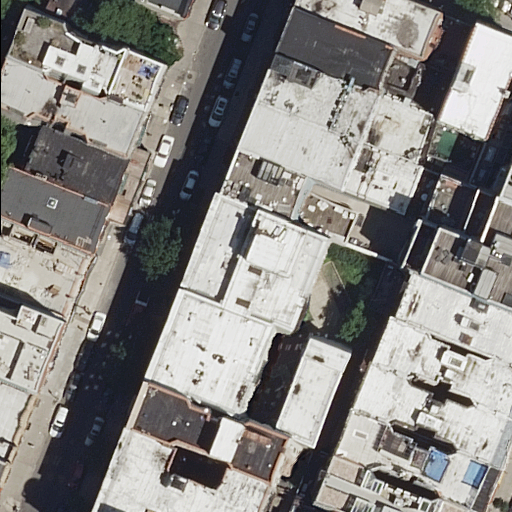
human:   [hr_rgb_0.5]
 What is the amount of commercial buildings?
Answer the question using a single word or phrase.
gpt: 1

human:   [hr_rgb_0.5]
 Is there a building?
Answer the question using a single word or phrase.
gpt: yes

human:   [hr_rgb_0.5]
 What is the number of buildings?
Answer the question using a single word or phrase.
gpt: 33

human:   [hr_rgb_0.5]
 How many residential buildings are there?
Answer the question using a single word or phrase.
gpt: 32

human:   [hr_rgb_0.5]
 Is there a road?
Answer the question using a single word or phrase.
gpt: yes

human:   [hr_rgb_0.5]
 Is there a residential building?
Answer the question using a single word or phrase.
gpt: yes

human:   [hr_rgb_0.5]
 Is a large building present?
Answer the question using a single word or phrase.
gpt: no

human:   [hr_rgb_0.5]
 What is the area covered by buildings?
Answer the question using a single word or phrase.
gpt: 5854m2

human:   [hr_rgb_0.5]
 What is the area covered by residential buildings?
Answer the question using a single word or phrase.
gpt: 5709m2

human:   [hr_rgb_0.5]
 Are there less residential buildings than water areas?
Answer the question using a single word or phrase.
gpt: no

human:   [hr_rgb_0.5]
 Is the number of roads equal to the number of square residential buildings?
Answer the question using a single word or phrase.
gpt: no

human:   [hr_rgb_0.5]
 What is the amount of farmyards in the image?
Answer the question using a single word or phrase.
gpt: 0

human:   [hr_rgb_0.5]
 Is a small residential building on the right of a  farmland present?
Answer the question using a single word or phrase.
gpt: no

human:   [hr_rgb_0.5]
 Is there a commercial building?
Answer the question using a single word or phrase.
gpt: yes

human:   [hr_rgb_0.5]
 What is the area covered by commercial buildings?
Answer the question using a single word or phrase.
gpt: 145m2

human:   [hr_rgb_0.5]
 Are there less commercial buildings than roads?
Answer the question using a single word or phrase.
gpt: no

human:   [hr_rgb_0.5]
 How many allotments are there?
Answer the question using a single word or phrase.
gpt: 0

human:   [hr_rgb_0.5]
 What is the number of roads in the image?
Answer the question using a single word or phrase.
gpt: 1

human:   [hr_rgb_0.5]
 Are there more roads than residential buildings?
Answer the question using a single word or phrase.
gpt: no

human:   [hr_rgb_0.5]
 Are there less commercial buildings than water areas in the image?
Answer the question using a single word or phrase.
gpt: no

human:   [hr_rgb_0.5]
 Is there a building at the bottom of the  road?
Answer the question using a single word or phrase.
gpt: yes

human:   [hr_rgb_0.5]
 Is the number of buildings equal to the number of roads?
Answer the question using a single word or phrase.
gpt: no

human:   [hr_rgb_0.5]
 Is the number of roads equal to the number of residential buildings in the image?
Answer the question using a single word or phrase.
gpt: no

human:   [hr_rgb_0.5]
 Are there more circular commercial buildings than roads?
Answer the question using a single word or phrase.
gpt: no

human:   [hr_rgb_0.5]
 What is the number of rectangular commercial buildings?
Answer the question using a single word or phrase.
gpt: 1

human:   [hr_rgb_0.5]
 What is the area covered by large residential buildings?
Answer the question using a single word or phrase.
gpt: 0m2

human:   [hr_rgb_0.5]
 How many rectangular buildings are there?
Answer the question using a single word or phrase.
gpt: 25

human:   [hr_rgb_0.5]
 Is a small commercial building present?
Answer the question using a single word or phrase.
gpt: no

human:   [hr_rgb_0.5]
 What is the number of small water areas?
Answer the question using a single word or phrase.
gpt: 0

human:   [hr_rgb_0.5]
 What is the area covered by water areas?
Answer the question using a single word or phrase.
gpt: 0m2

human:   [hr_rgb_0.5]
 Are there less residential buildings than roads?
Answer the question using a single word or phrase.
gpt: no

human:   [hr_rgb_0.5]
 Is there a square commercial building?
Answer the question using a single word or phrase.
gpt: no

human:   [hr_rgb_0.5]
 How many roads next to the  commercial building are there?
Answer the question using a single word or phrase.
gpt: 1

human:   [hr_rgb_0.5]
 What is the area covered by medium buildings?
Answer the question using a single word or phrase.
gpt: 5278m2

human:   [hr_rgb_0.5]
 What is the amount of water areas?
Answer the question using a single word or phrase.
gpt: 0

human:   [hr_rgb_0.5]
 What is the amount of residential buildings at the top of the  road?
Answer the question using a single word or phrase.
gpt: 15

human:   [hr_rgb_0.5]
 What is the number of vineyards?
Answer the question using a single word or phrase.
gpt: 0

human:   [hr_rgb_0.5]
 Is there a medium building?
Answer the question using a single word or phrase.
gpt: yes

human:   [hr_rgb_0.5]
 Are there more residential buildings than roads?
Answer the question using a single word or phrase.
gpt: yes

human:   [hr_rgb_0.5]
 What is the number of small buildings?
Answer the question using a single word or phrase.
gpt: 12

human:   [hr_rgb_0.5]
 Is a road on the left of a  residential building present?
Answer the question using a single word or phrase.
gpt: yes

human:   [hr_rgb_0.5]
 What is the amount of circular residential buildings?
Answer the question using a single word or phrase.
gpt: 0

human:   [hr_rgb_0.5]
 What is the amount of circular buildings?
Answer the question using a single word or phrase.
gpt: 0

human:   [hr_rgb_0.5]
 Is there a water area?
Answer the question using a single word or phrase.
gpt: no

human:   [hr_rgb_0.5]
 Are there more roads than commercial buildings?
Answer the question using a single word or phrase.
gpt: no

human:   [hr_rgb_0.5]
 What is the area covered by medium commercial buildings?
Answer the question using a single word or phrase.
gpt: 145m2

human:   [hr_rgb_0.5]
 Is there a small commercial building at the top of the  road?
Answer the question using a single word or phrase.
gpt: no

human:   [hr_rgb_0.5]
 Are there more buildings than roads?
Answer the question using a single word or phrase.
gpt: yes

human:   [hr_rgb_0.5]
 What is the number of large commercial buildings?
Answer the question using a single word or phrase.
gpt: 0

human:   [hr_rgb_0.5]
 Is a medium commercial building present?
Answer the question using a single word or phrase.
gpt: yes

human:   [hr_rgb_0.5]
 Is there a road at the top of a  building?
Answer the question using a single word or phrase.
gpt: yes

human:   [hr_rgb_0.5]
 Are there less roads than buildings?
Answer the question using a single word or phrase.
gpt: yes

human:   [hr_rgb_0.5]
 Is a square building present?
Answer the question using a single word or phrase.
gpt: no

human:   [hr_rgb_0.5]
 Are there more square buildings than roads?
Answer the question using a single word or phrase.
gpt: no

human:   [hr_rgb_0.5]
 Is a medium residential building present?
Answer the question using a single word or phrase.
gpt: yes

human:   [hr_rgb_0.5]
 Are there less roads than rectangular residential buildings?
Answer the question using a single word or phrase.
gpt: yes

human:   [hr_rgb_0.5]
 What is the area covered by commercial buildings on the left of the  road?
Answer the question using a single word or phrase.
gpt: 145m2

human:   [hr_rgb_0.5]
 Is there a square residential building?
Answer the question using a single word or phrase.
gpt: no

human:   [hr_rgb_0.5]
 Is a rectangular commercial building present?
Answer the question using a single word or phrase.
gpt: yes

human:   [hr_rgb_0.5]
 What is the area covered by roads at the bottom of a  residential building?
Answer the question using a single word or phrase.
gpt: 0m2

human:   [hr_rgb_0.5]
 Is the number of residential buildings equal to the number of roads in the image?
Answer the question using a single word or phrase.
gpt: no

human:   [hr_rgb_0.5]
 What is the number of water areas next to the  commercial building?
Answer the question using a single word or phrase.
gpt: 0

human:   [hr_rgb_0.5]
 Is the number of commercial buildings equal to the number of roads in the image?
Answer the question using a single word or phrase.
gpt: yes

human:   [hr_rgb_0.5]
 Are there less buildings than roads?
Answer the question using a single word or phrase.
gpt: no